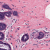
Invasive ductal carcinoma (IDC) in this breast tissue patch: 0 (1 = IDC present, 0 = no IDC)